Question: I have a little problem, I have a group item which I want to give a background image which it should scale keeping it's correct dimensions but by default it shows the image from the top left, I want the image to be centered.
Here is an illustration to further explain my problem. (the gray part is what is clipped)

And I have this XAML
'''
<Image Source="/url/to/image.jpg" Stretch="UniformToFill"/>
'''
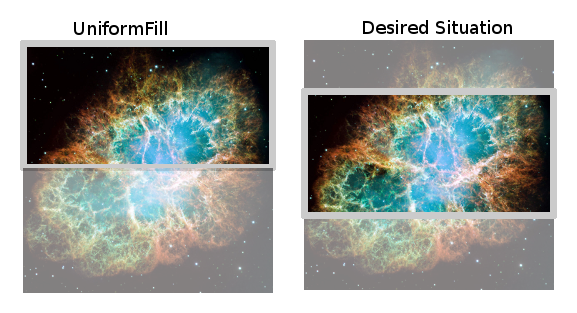
Answer: I managed to solve my problem, I made the image larger than the container it was placed in and vertical aligned it in the center.
'''
<Grid HorizontalAlignment="Left" Width="250" Height="125">
<Image Source="/url/to/image.jpg" Stretch="UniformToFill" Height="250" Margin="0" VerticalAlignment="Center"/>
</Grid>
'''
The overflow of the image was invisible :)